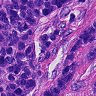
Metastatic tissue present: yes